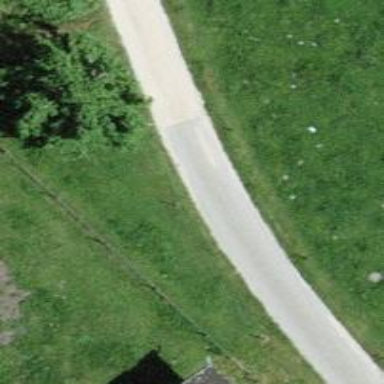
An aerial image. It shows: Unpaved track with grade2 surface.